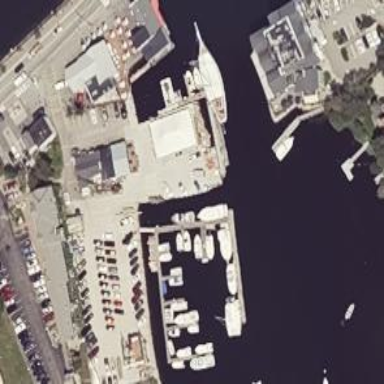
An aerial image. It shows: Man-made pier.